Interaction volume radius: 5 \u00c5
Interaction volume height: 45 \u00c5
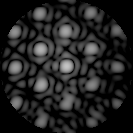
Disorder parameter: 0.09106